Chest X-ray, PA view. Patient: 67 years old, sex M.
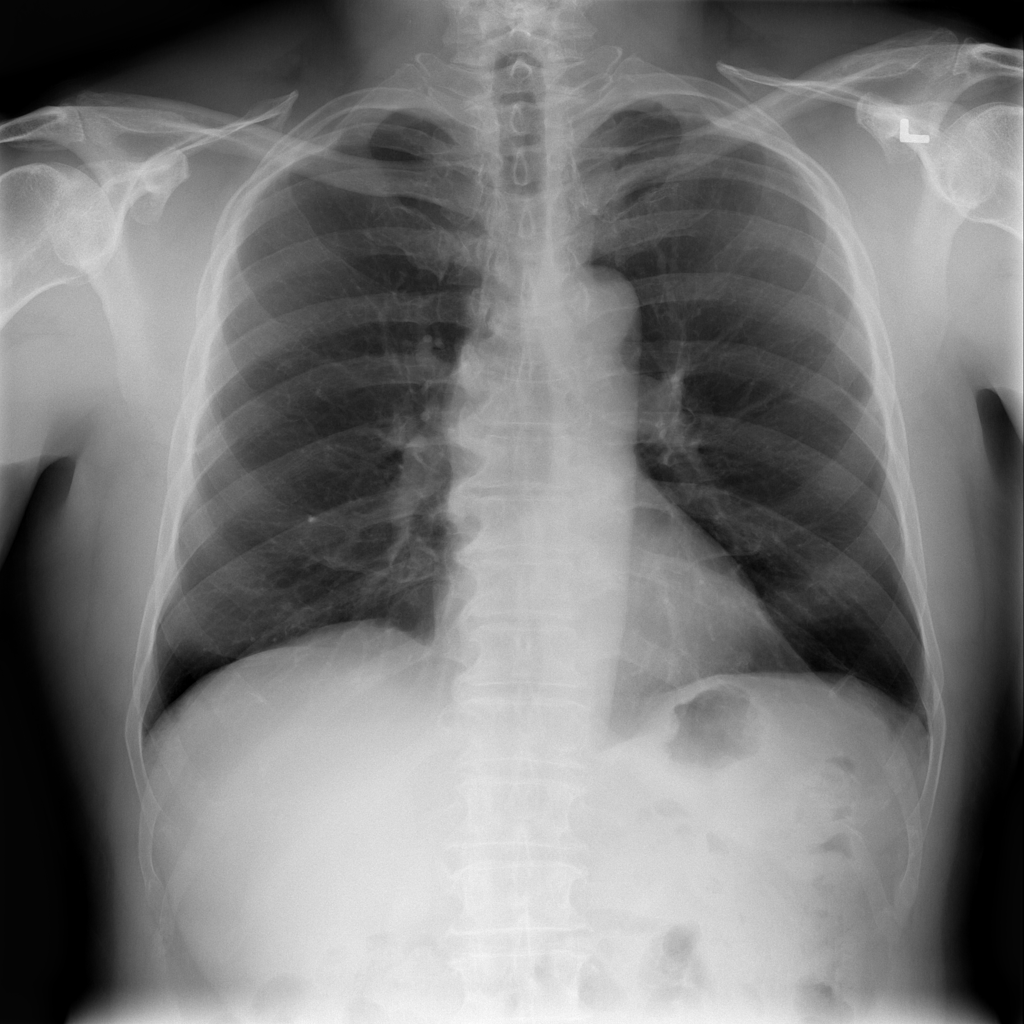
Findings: No Finding